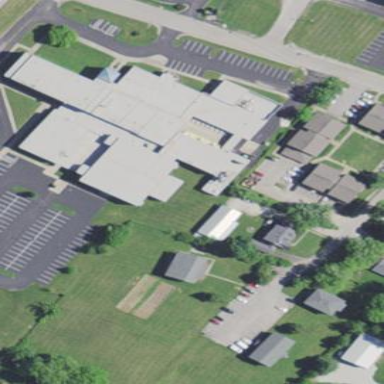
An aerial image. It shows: School building.